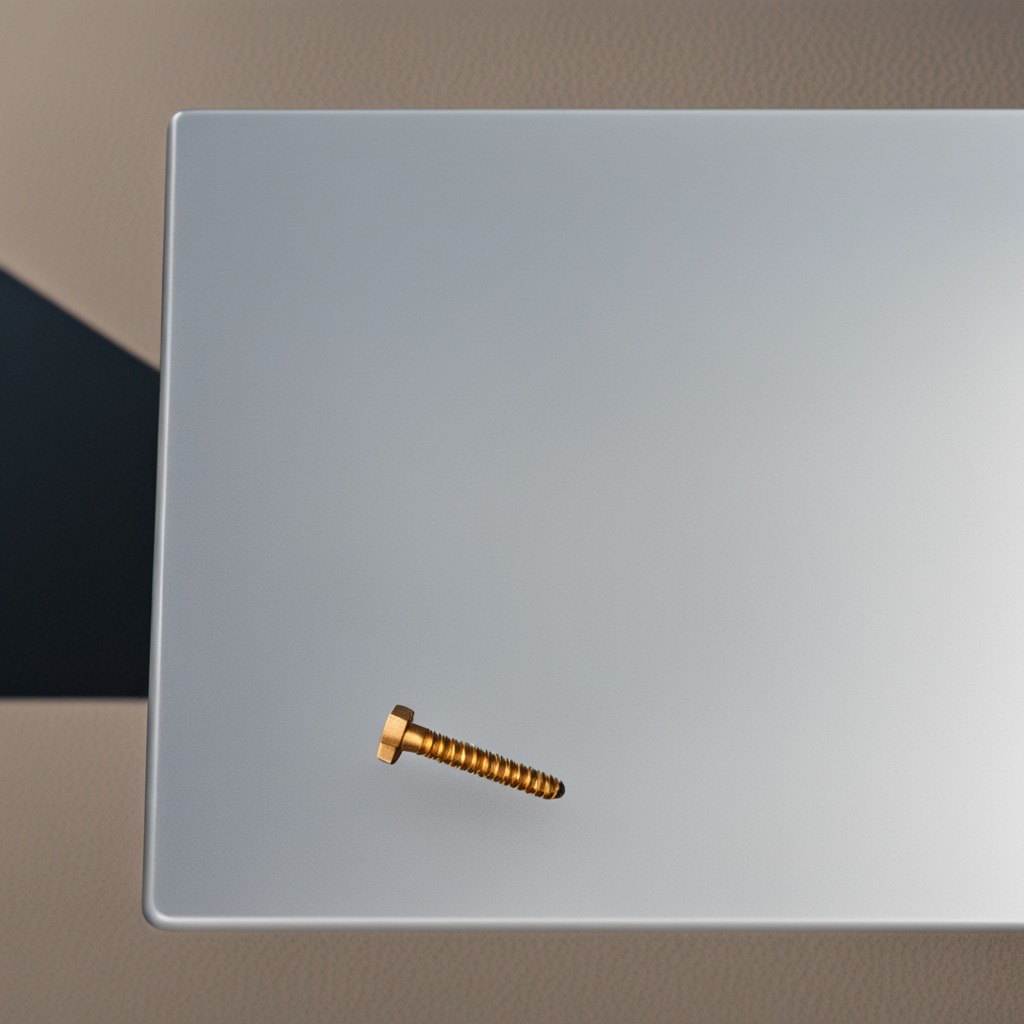
A metal screw lies on the clean utility table in a temporary outdoor tool station.